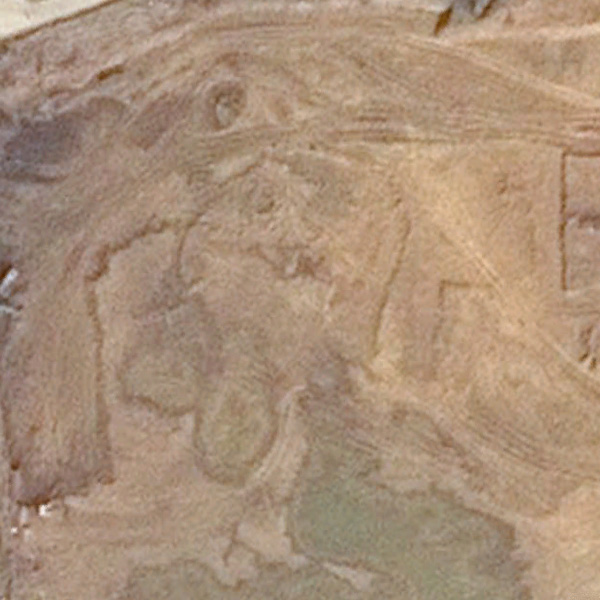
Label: BareLand